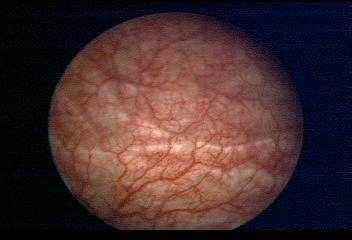
Modality: WLC
Class: Normal mucosa
Bladder cancer association: No